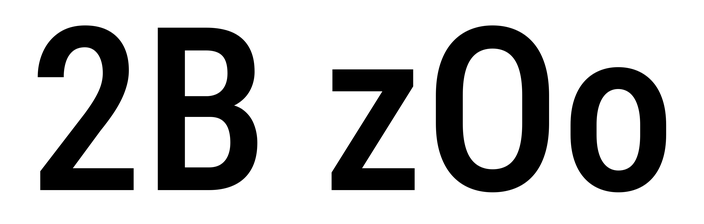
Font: Roboto_Condensed_Medium